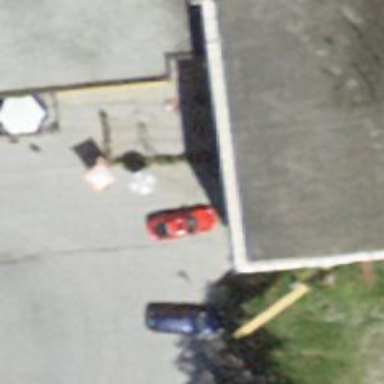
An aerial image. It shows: Restaurant.